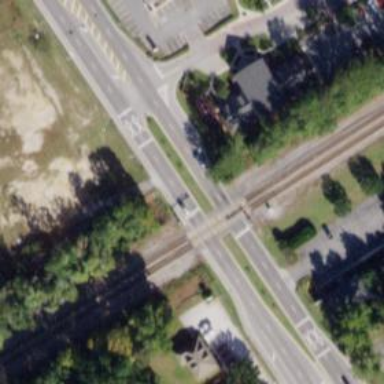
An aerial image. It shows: Level crossing with lights at the railway.